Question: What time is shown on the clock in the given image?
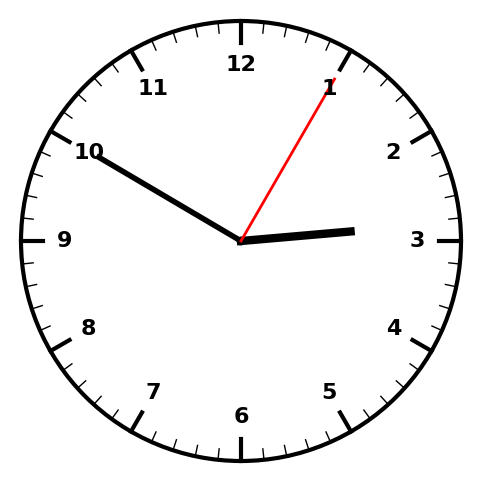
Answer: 02:50:05